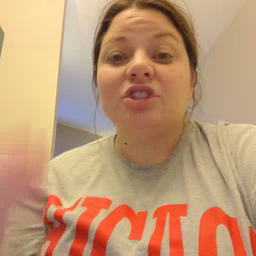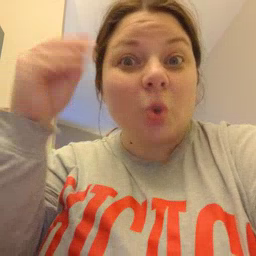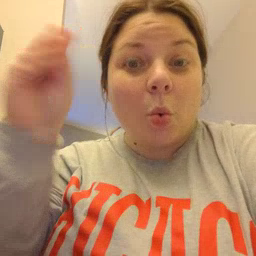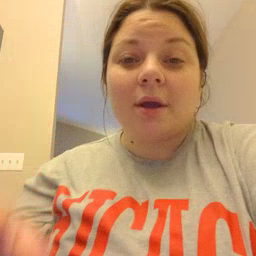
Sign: store